Question: 'function Product (props) {
'''
const {
prod_id: id,
prod_name : title,
prod_status: status,
prod_price: price,
prod_oldprice : oldPrice,
} = props;
let oldPriceChecker = (oldPriceValue) => {
if (oldPriceValue) {
let oldPriceStr = oldPriceValue + ' zl';
return(oldPriceStr);
}else {
return('');
}
}
let statusChecker = (value) => {
if (value != undefined){
let string = value;
let array = string.split(',');
console.log(array);
array.map(n => <div className="status">{n}</div>)
}
}
return (
<div className="row">
<div className="card">
<div className="card-image">
<img src="https://via.placeholder.com/150" />
</div>
<div className="card-content">
<span className="card-title">{title}</span>
<hr className="card_hr" />
<p className="card_price" >{price} zl</p>
<div className="card_price old_price">{oldPriceChecker(oldPrice)}</div>
{statusChecker(status)}
</div>
</div>
)
'''
}
export {Product}

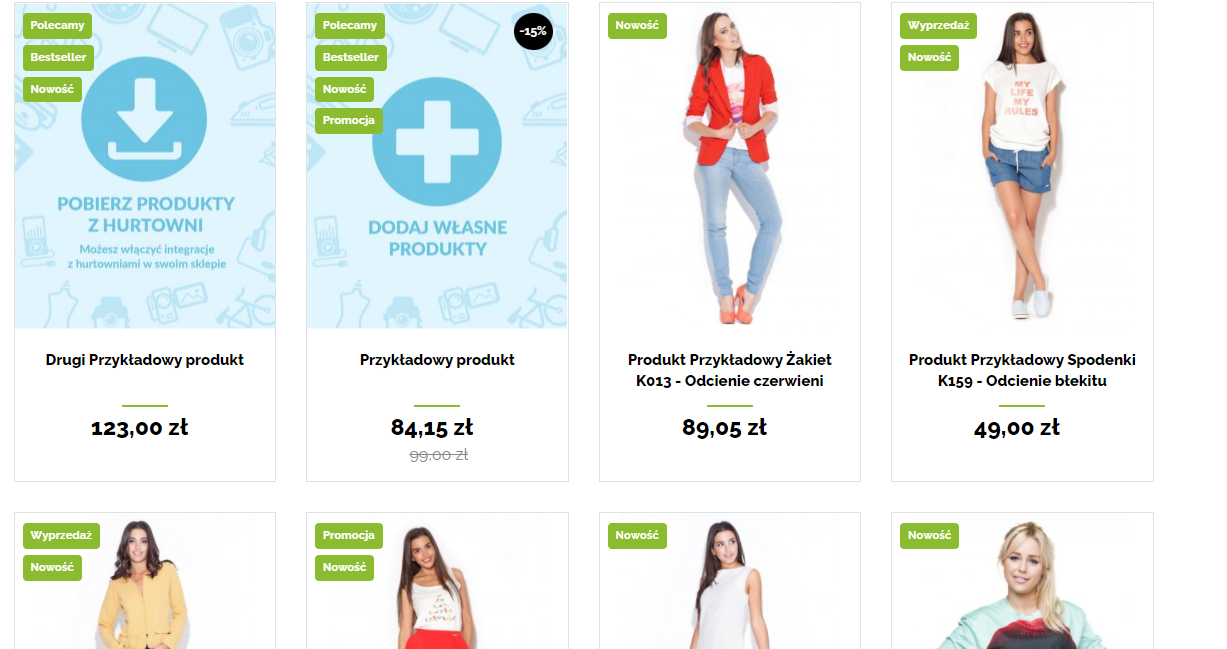
Answer: # The problem:
The function you have created 'statusChecker' does not return anything. Therefore when you want to it ('{statusChecker(status)}') it doesn't do anything.
'''
let statusChecker = (value) => {
if (value != undefined){
let string = value;
let array = string.split(',');
console.log(array);
//This is what you want to return but is not returned
array.map(n => <div className="status">{n}</div>)
}
}
'''
# Solution:
return the mapped array from the function.
'''
let statusChecker = (value) => {
if (value != undefined){
let string = value;
let array = string.split(',');
console.log(array);
//This is what you want to return but is not returned
return array.map(n => <div className="status">{n}</div>)
}
}
'''